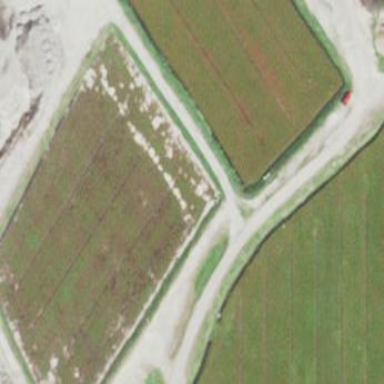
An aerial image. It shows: Farmland with cranberries as the main crop.